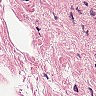
Metastatic tissue present: no